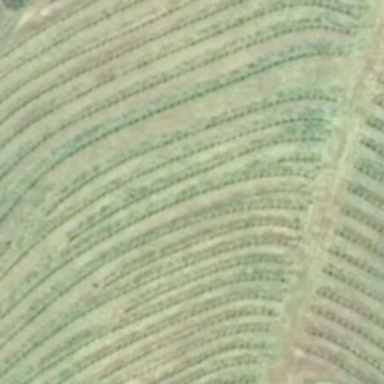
There is a piece of formland .